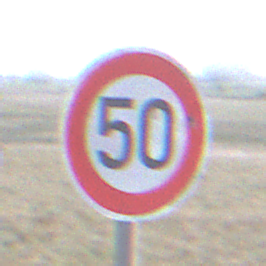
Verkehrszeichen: Geschwindigkeit50
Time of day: SunriseSunset
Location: Outdoor (Nature)
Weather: Overcast
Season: NotSpecified
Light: Natural